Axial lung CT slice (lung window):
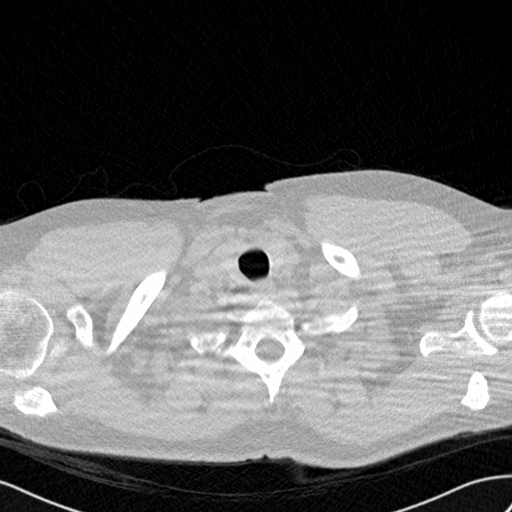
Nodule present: no